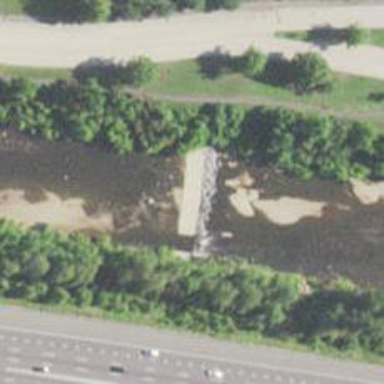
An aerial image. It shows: Weir in waterway.